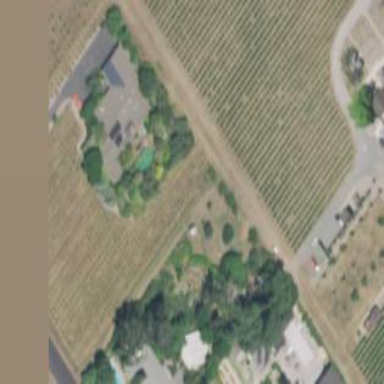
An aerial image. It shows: Vineyard with wine grapes as the crop.